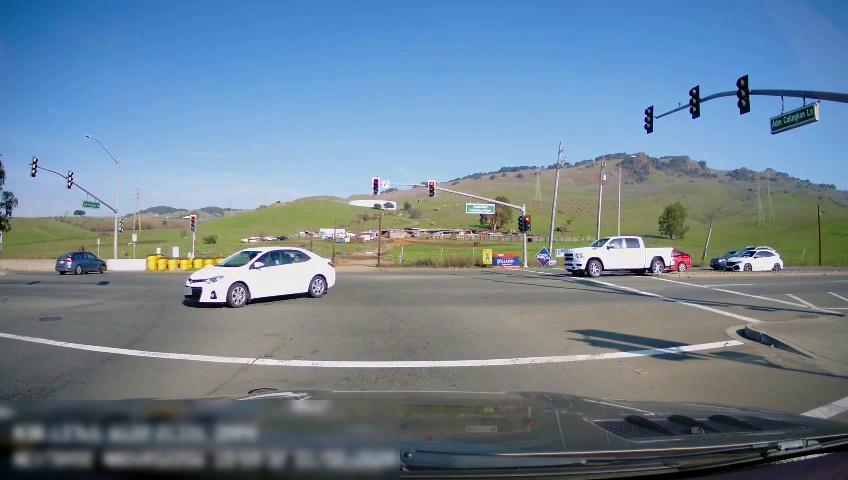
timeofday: Day
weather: Sunny
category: Drivable Space
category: Vehicles | Car
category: Vehicles | SUV
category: Vehicles | Car
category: Vehicles | Car
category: Vehicles | Car
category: Vehicles | Truck
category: Vehicles | SUV
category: Lanes | Opposite Lane
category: Traffic | Lights
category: Traffic | Lights
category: Traffic | Lights
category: Traffic | Lights
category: Traffic | Lights
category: Traffic | Lights
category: Traffic | Lights
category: Traffic | Signs
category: Traffic | Lights
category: Traffic | Lights
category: Traffic | Signs
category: Traffic | Lights
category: Traffic | Lights
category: Traffic | Signs